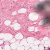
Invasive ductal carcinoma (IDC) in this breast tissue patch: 0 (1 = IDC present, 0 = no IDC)